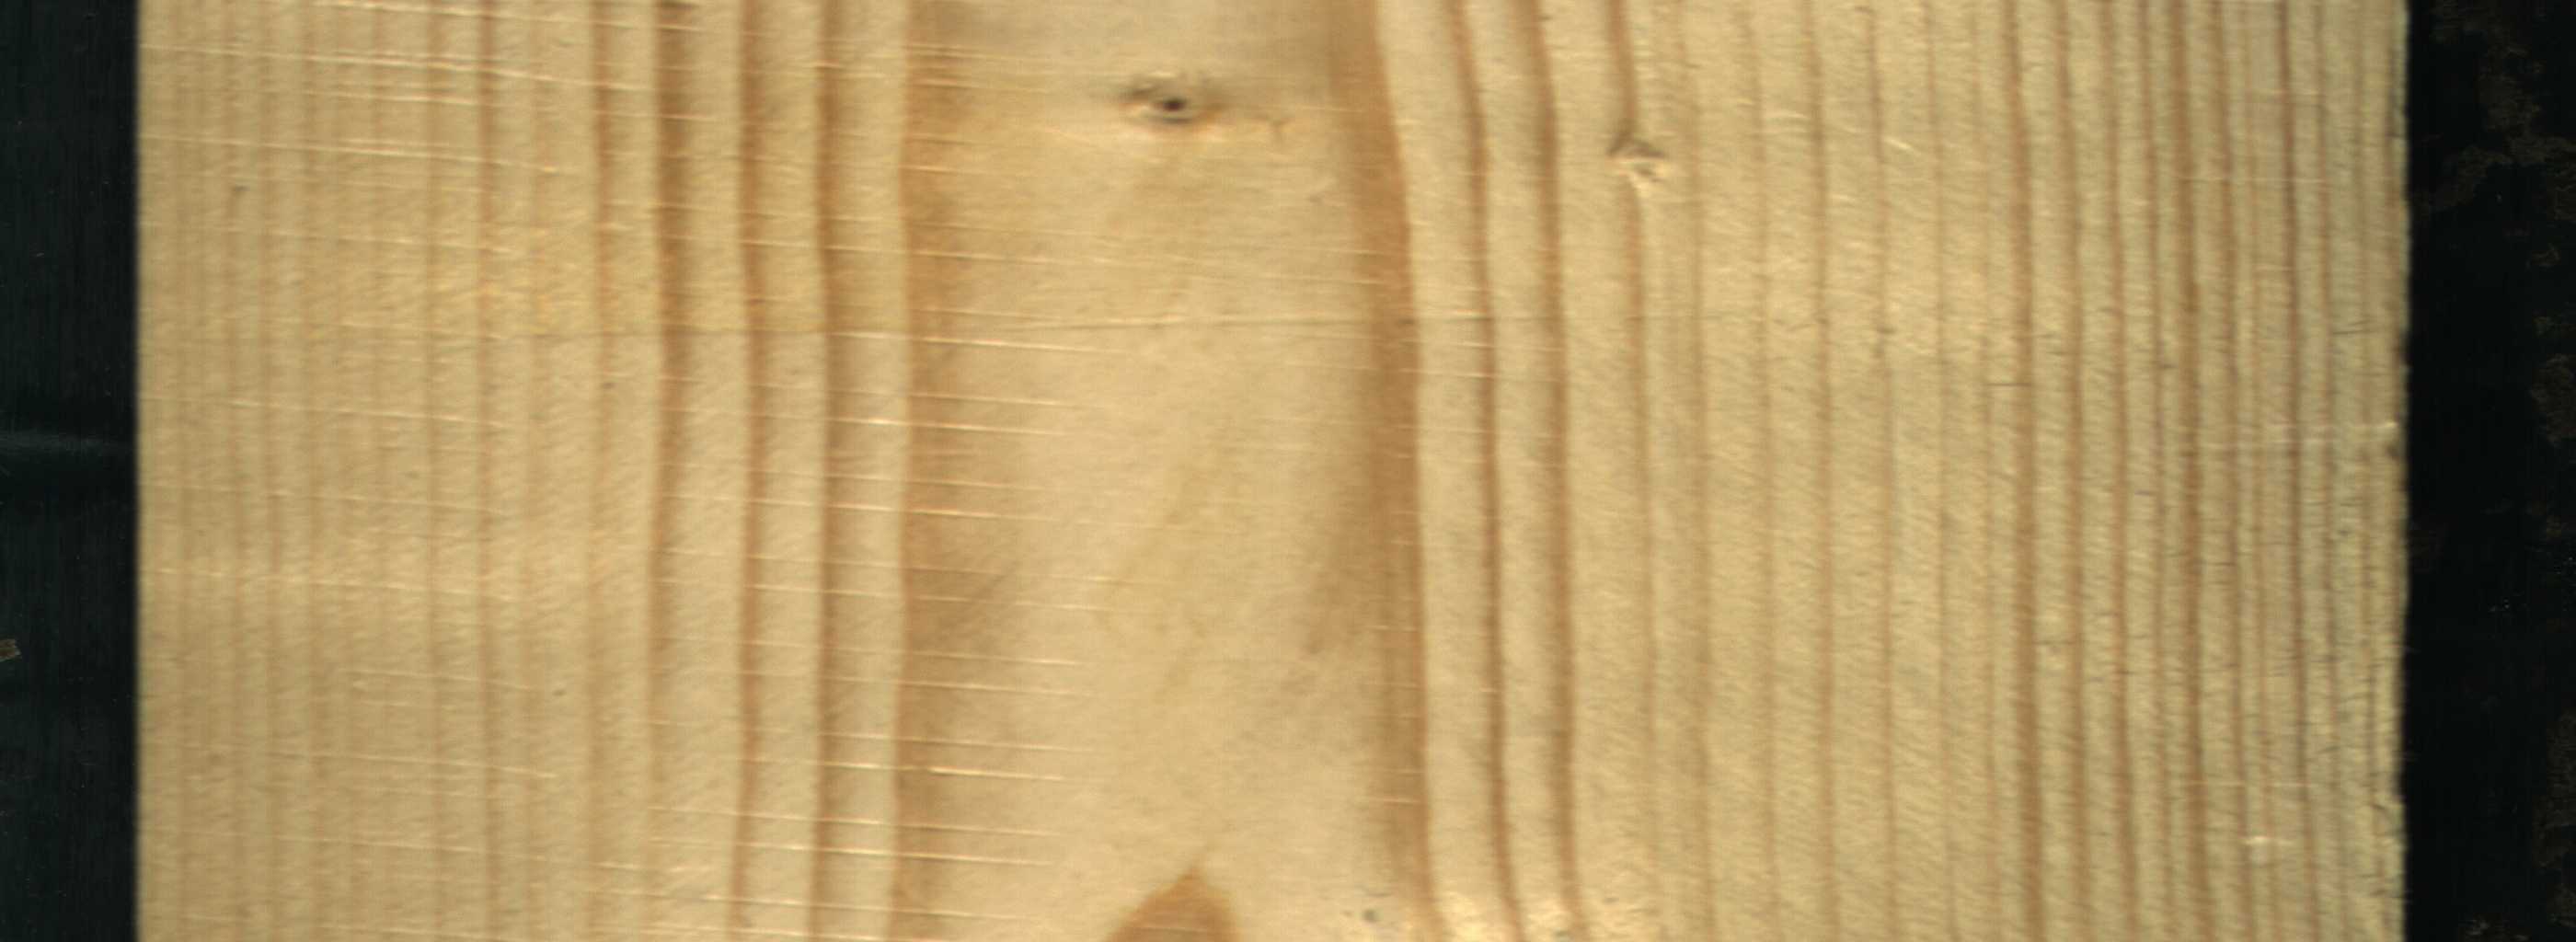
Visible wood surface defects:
Live_Knot